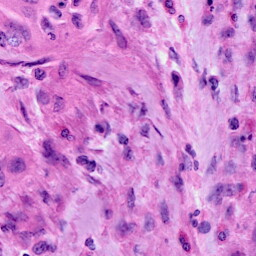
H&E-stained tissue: Cervix